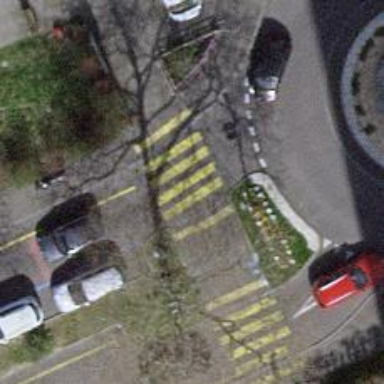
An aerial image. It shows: Marked zebra crossing on the road.